Field crop: tomato
Growth stage: 1
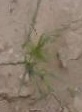
Species: cyperus